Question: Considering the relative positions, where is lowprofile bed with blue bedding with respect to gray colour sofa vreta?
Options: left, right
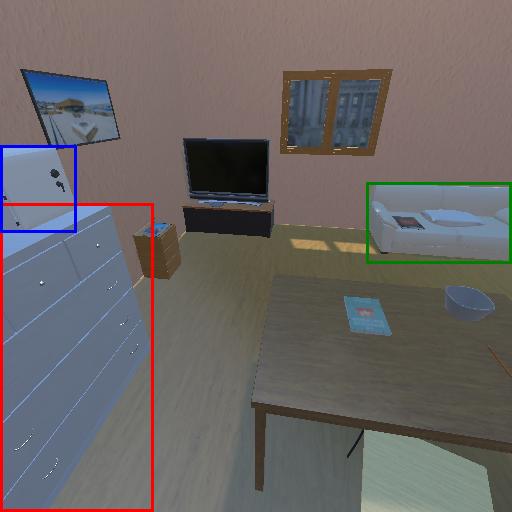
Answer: left